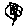
Label: flower